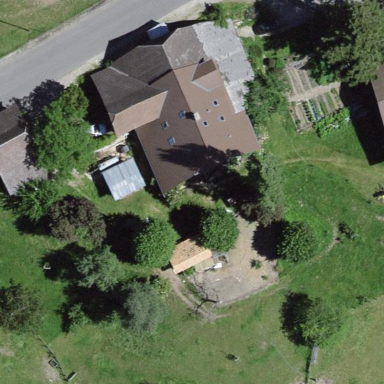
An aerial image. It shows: Farm building.